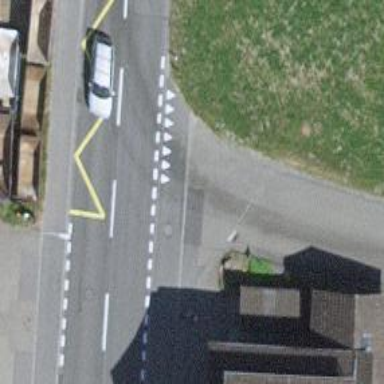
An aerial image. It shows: Unmarked road crossing.